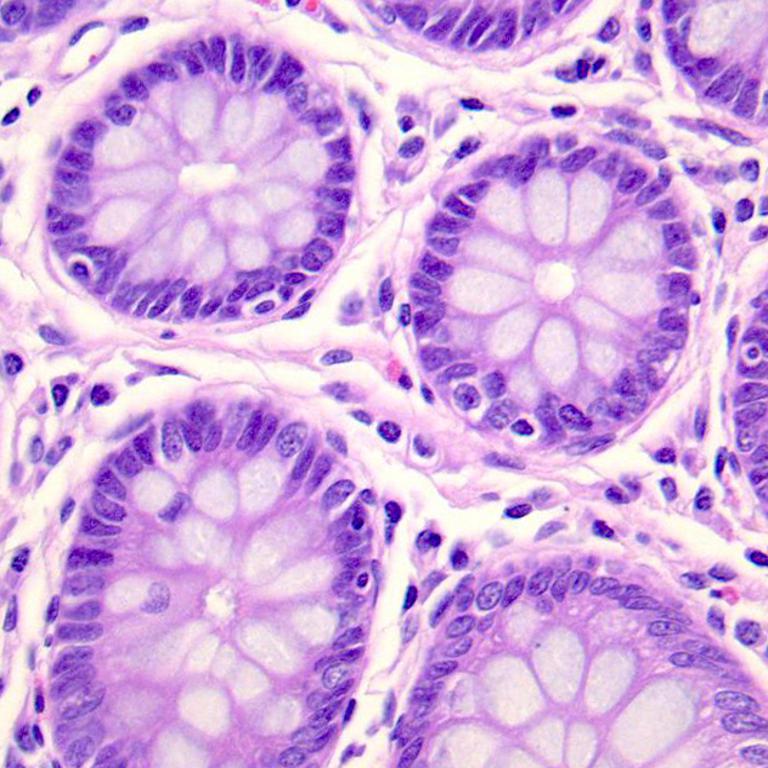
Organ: colon
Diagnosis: benign